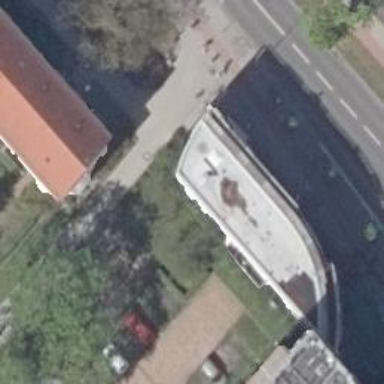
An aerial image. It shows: Ice cream stand or shop.